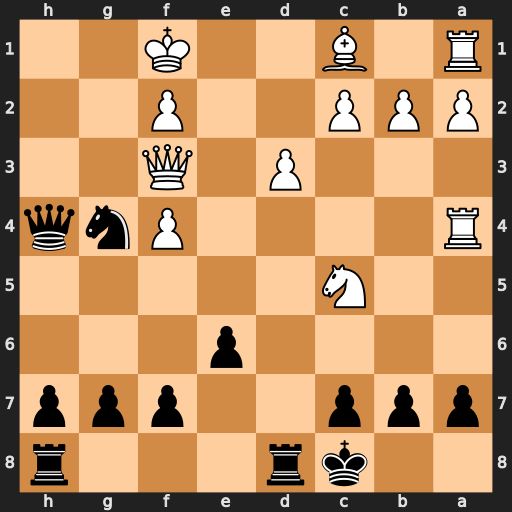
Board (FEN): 2kr3r/ppp2ppp/4p3/2N5/R4Pnq/3P1Q2/PPP2P2/R1B2K2
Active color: b
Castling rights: -
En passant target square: -
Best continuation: Nh2+ Ke2 Nxf3